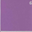
Piece: xx